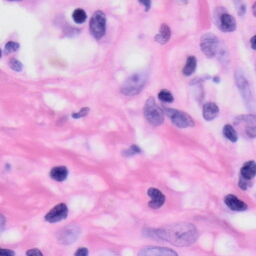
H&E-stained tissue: Skin